Brain MRI, t2w sequence, axial 2D slice.
Patient: age 18, sex M, weight 78 kg, height 1.78 m
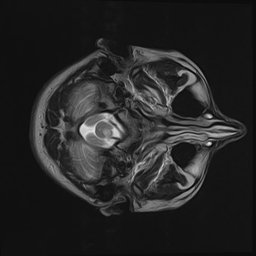